Interaction volume radius: 10 \u00c5
Interaction volume height: 20 \u00c5
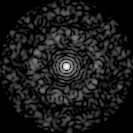
Disorder parameter: 0.8079